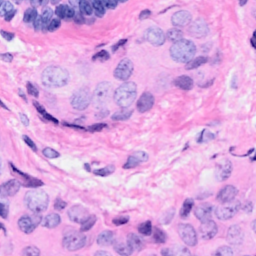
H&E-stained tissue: Breast